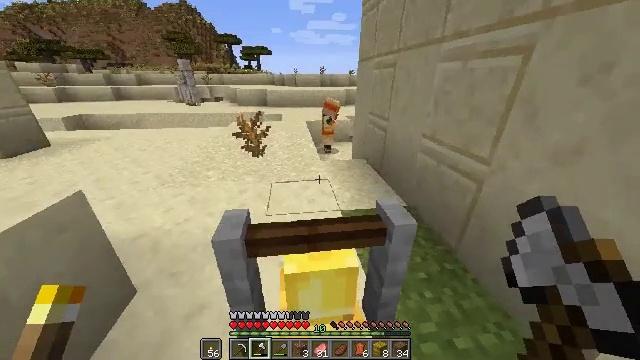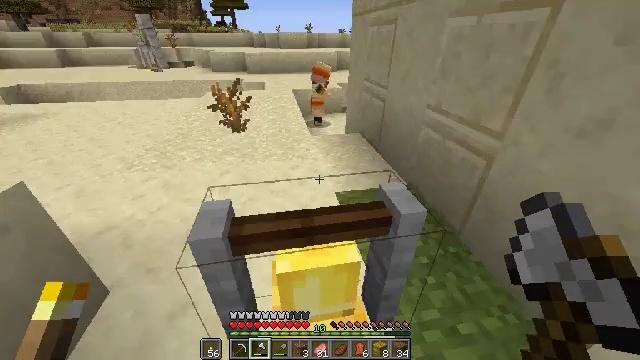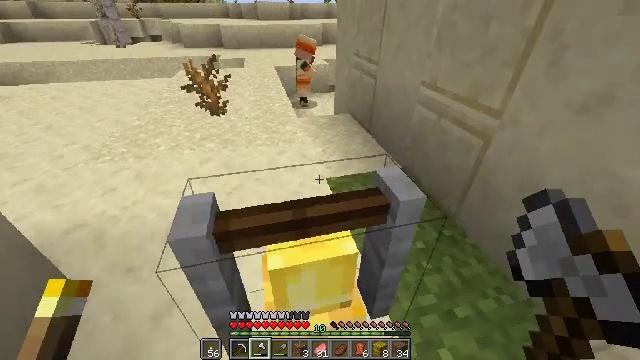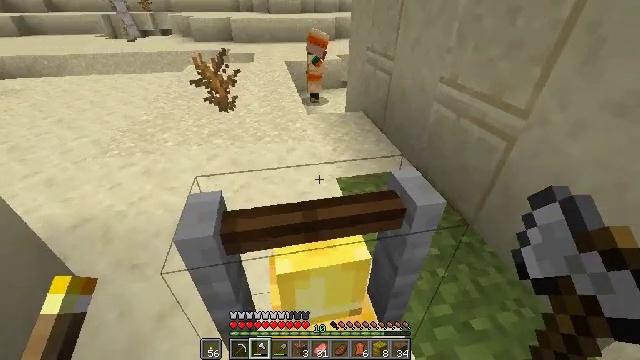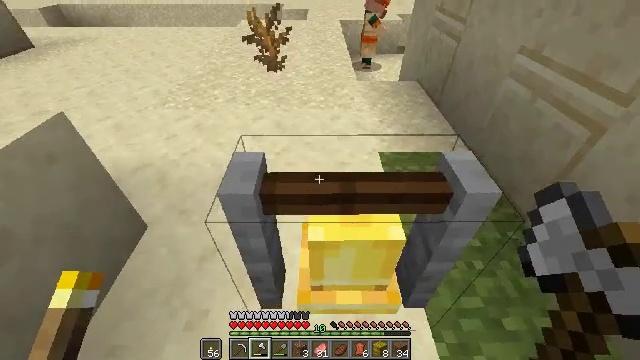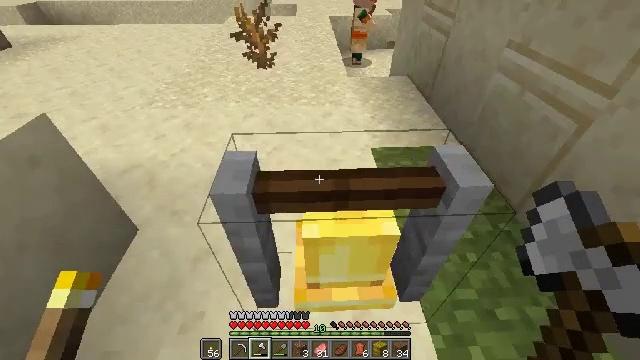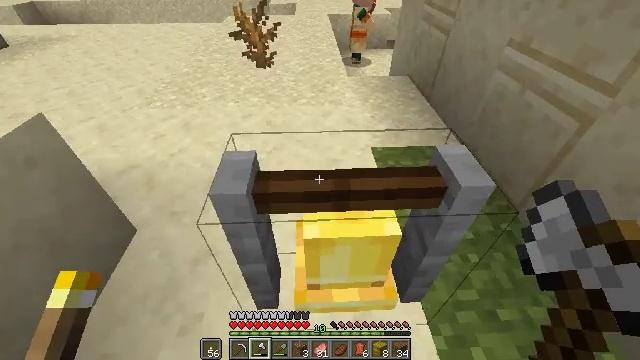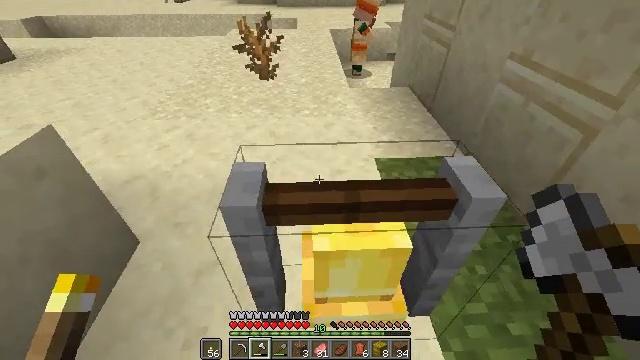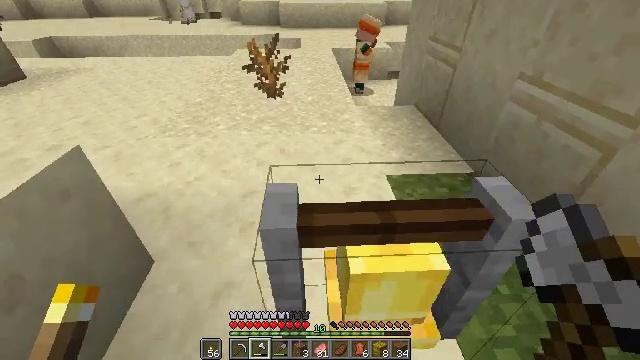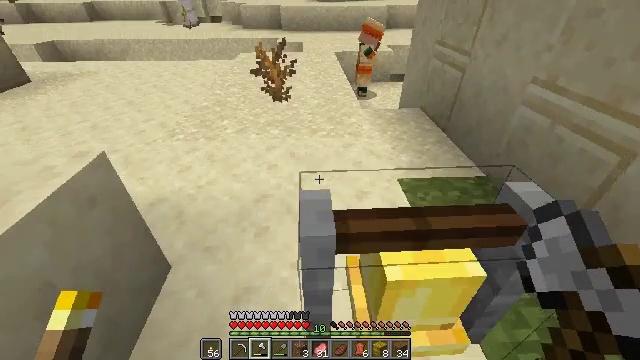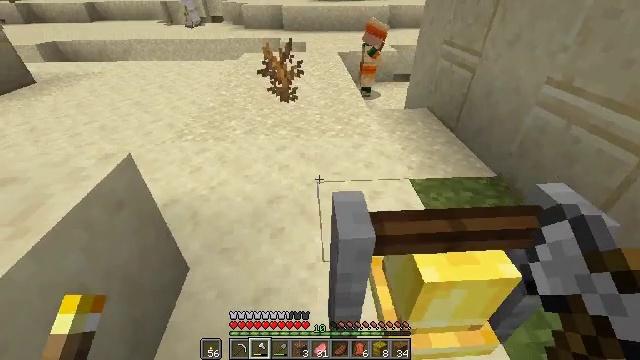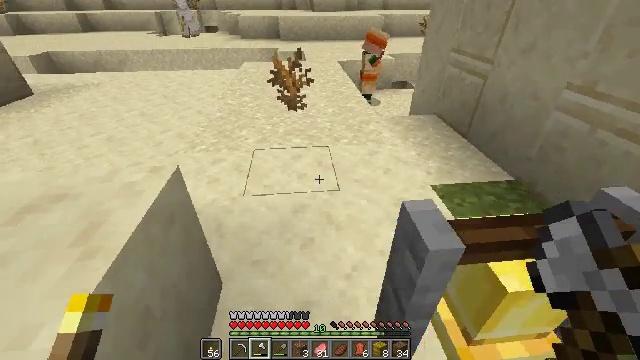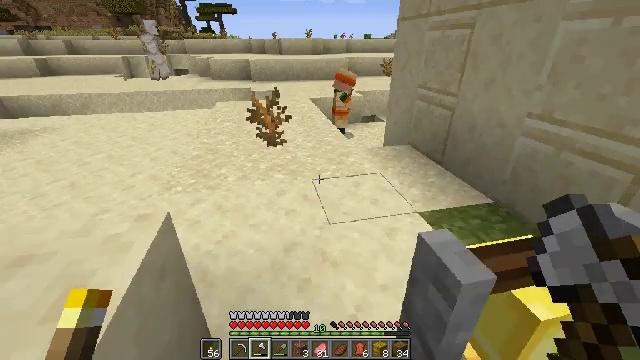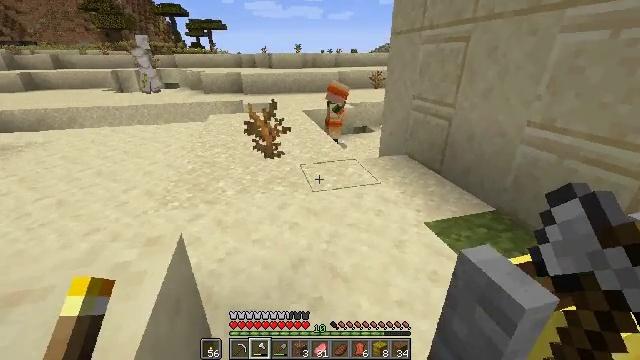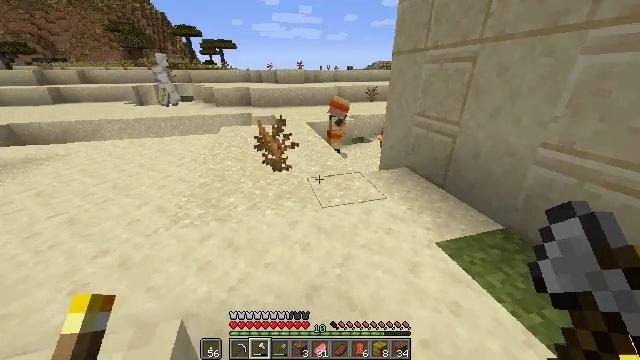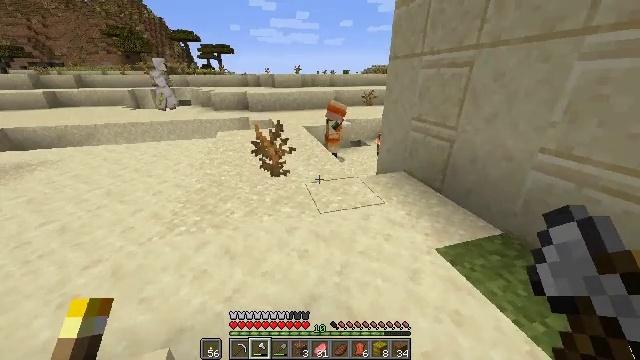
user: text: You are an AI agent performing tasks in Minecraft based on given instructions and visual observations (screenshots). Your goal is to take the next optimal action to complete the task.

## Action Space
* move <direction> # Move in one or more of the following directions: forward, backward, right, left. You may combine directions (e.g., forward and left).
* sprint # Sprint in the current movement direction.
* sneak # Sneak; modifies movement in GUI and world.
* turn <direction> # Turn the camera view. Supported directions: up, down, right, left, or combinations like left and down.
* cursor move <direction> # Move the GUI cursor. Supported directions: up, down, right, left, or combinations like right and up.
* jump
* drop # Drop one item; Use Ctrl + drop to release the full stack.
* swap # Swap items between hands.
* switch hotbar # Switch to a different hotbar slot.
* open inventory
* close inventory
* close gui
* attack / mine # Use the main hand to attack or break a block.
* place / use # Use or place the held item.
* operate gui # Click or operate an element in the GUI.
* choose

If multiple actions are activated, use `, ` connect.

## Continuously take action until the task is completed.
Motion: motion action
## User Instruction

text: Remove the sandstone wall structure.
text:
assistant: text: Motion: turn right and down
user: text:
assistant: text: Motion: turn right and down
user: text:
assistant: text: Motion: turn left
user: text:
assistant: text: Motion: turn left and down
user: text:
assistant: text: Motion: turn right
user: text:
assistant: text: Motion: no_op
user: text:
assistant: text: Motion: move left, turn up
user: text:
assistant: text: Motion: move left, turn up
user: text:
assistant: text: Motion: move left
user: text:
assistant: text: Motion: move left
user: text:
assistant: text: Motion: move forward and move left, turn right and up
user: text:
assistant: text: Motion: move forward and move left, sprint, turn right and up
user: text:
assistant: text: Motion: move forward, sprint, turn right and up
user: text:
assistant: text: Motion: move forward, sprint
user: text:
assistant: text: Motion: move forward, sprint
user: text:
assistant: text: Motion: move forward, sprint
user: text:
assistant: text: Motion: move forward, sprint
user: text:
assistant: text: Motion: move forward, sprint
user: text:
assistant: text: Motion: move forward, sprint
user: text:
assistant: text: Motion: move forward, sprint
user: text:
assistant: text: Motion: move forward, sprint, turn right and down
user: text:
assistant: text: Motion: move forward, sprint
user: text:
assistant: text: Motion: move forward, sprint
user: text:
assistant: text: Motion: move forward, sprint
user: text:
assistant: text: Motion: move forward, sprint, jump
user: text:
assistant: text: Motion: move forward, sprint, jump
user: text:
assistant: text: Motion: move forward, sprint, turn right and up, jump
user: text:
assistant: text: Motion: move forward, sprint, turn right
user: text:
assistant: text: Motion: move forward, sprint, turn right and down
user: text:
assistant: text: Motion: move forward, sprint, turn down